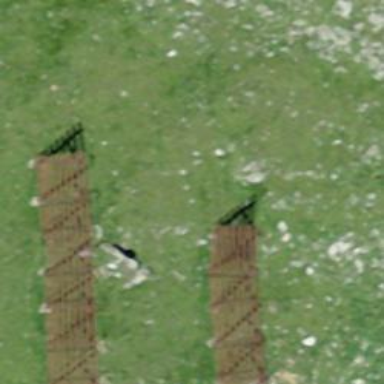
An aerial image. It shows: Snow fence that is man-made.